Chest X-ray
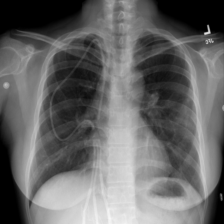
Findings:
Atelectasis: negative
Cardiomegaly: negative
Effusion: negative
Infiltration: positive
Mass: negative
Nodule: negative
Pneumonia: negative
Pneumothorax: negative
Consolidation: negative
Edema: negative
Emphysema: negative
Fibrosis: negative
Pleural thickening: negative
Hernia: negative